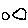
Label: circle